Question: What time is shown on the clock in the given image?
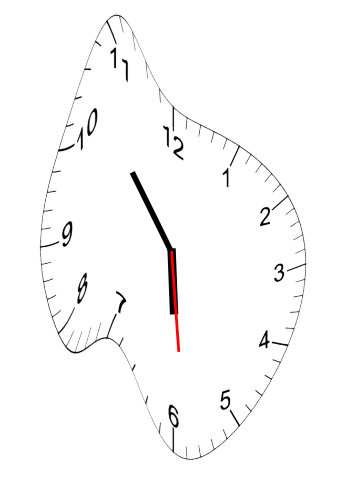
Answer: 05:53:29